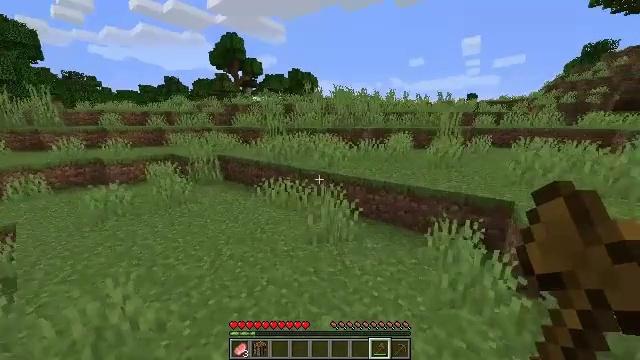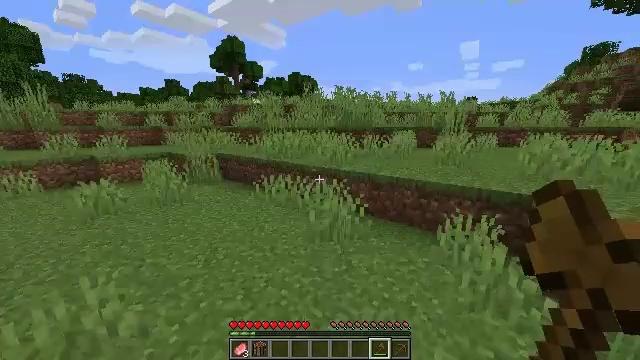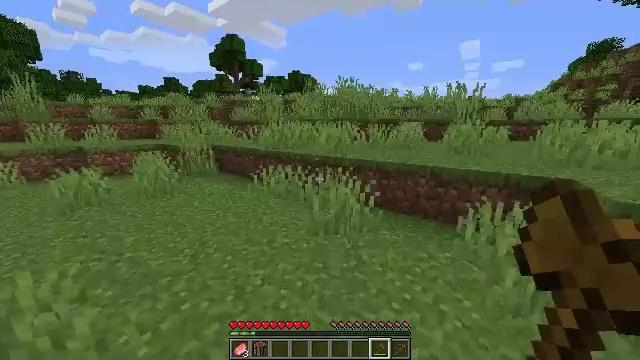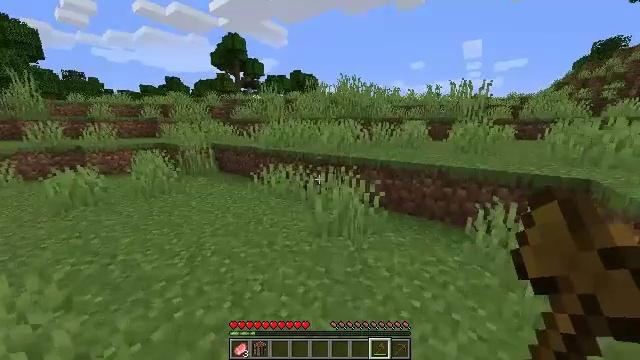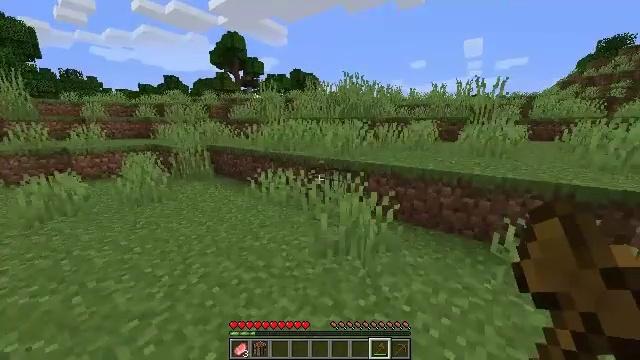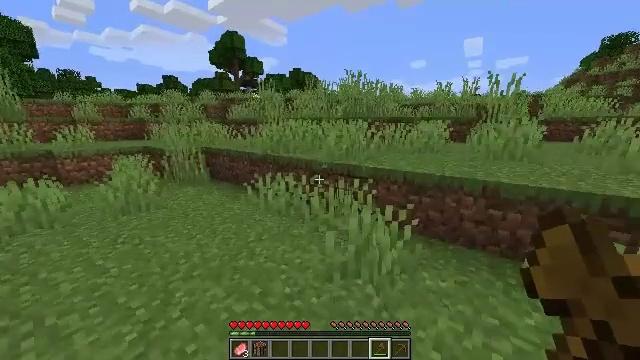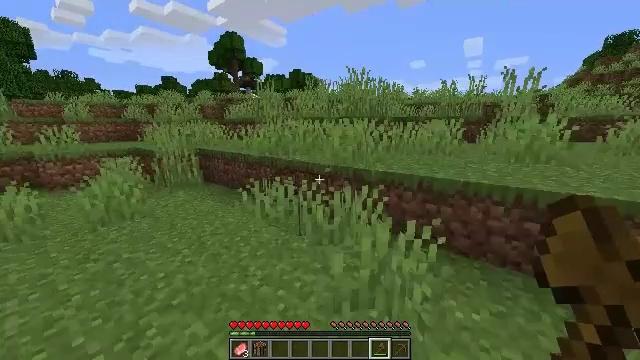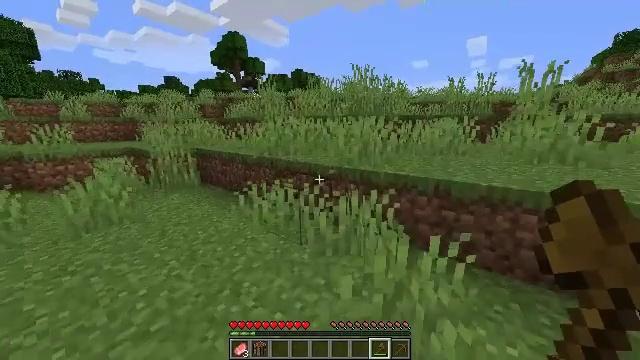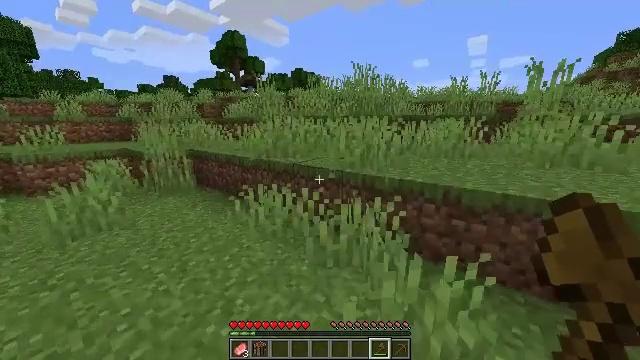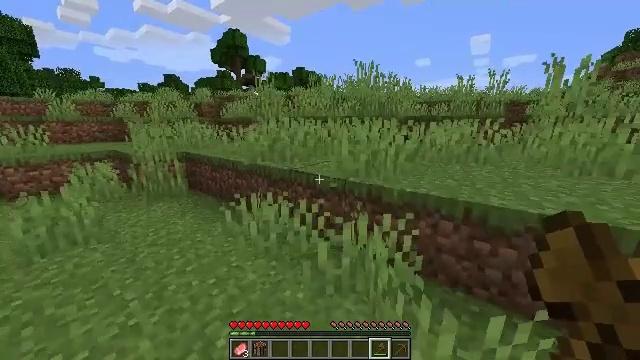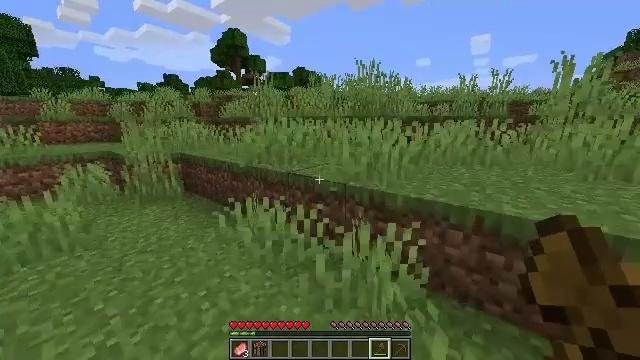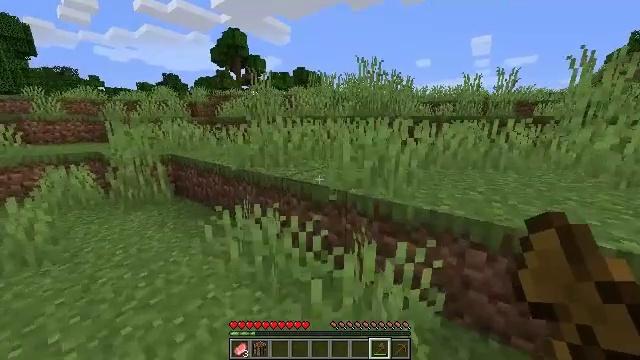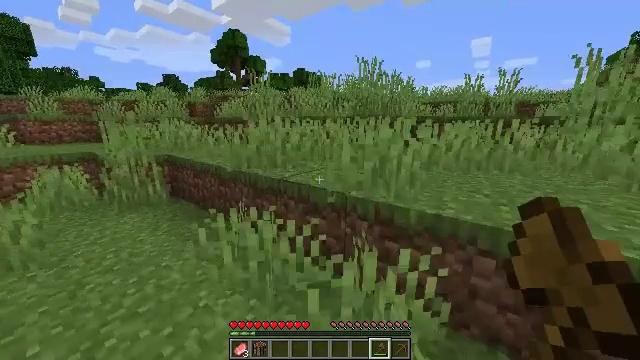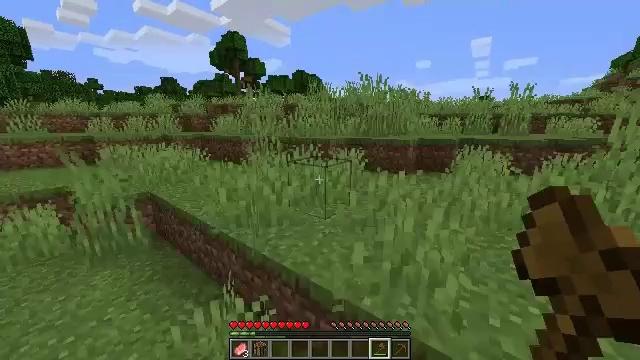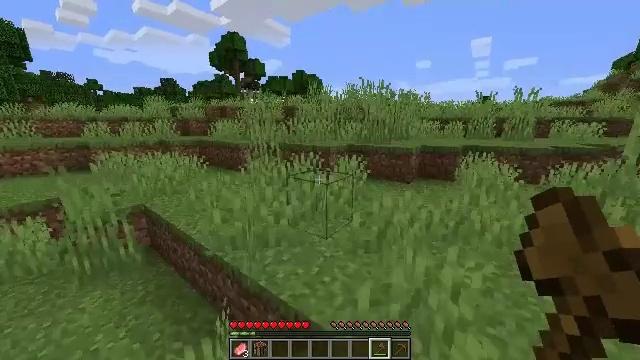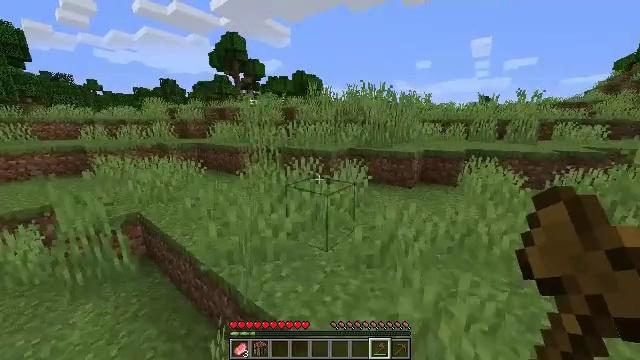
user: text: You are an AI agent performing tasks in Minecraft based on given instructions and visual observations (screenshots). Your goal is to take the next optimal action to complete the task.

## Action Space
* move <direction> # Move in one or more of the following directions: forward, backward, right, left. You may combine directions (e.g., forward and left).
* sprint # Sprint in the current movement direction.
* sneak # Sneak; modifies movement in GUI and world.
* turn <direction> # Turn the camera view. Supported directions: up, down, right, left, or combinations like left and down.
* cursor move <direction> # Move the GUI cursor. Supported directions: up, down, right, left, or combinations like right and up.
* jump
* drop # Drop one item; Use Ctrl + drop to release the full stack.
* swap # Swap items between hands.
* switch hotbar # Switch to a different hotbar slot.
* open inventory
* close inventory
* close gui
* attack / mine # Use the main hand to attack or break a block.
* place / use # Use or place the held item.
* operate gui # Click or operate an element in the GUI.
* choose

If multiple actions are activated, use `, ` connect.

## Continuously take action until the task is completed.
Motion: motion action
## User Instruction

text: Gather dandelions in the field.
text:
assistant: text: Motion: move forward
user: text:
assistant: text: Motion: move forward
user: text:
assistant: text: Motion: move forward
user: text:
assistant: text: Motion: move forward
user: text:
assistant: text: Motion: move forward
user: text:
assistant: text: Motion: move forward
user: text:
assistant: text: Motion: move forward
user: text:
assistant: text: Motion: move forward
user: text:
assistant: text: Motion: move forward
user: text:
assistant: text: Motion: move forward
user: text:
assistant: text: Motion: move forward
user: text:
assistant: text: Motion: move forward, jump
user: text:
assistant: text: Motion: move forward, jump
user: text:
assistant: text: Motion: move forward, jump
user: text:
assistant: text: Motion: move forward, jump
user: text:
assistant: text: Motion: move forward, jump
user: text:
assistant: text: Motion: move forward
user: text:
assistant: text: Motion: move forward, turn left
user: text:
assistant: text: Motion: move forward, turn left
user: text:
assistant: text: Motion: move forward, turn left
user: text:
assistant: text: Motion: move forward, turn left
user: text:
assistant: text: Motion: move forward, turn left
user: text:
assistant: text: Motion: move forward, turn left and down
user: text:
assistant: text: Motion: move forward, turn left
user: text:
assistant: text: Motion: move forward
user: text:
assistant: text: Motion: move forward
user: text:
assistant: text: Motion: move forward
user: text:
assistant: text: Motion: move forward, turn right and up
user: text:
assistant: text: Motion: move forward, turn right and up
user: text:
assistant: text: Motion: move forward, turn right and up